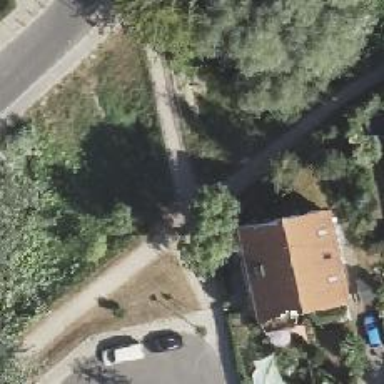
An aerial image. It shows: Footway on bridge.